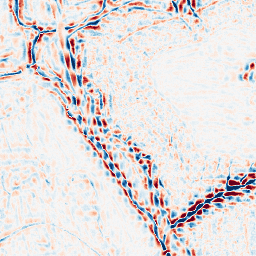
Category: wavelet
Decomposition family: wavelet_dwt
Decomposition parameters: wavelet: db4
level: 3
Upsampling method: lanczos
Upsampling parameters: scale: 2
Upsampling scale: 2